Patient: sex F, age 55
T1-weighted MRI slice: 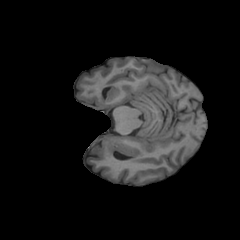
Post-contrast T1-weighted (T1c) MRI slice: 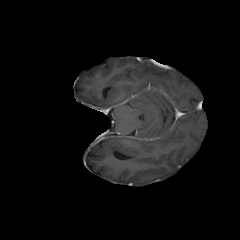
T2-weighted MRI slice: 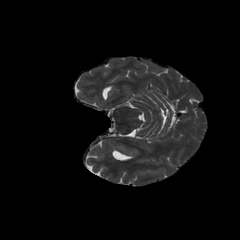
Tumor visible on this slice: no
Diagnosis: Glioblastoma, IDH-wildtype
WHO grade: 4